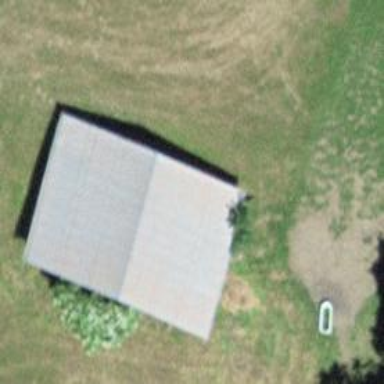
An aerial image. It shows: Barn.